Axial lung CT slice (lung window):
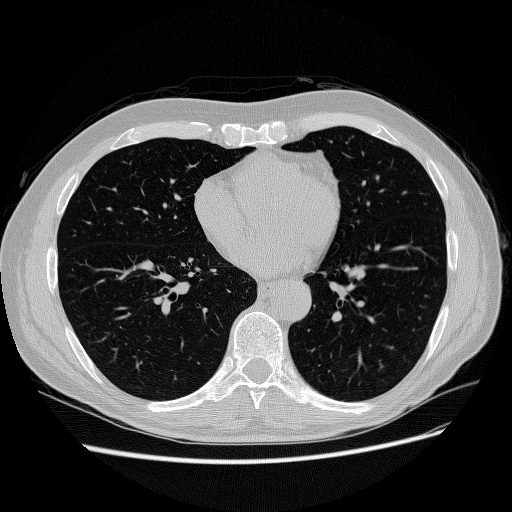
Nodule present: no